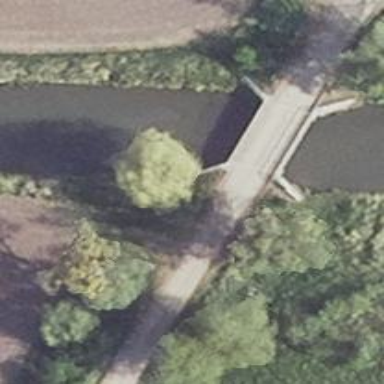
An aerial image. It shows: Concrete track bridge with grade2 tracktype.